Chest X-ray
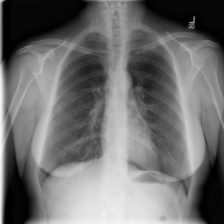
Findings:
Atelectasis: negative
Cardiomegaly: negative
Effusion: negative
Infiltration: positive
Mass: negative
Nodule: negative
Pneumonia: negative
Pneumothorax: negative
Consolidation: negative
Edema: negative
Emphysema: negative
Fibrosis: negative
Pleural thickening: negative
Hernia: negative